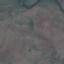
Label: HerbaceousVegetation